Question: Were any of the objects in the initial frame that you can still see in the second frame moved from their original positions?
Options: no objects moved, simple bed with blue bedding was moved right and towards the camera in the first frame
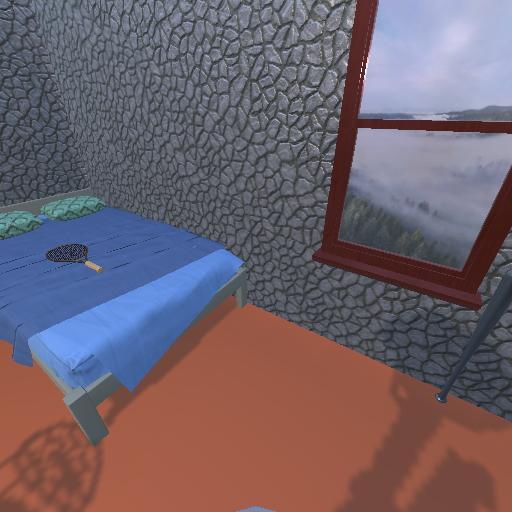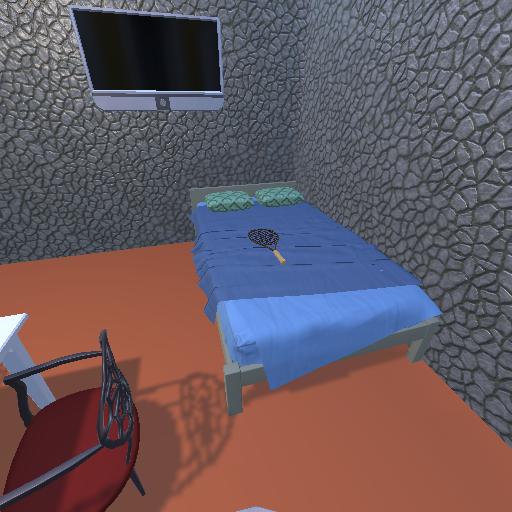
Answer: no objects moved